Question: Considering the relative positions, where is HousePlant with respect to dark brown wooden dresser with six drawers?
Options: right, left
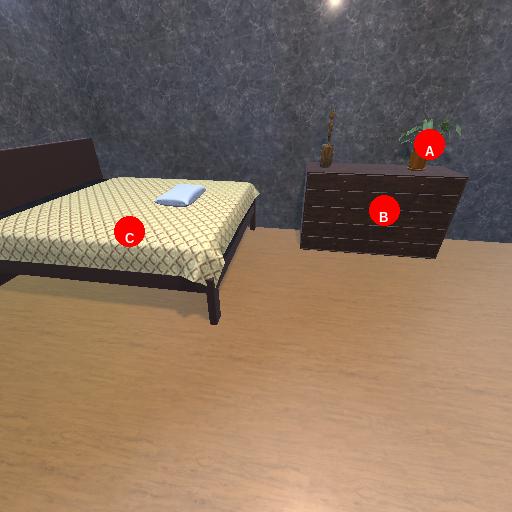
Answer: right